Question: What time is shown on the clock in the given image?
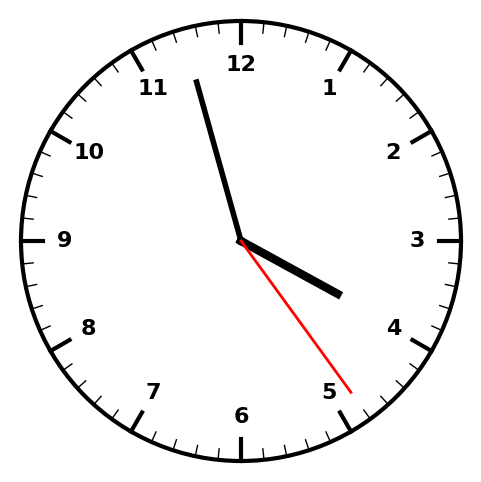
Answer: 03:57:24